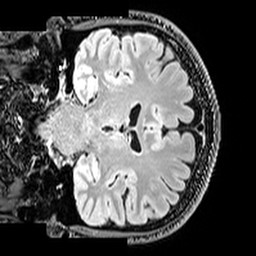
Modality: T2w
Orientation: coronal
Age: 47
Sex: male
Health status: healthy
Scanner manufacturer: siemens
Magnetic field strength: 3 T
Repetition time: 5 s
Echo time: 0.397 s